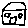
Label: house